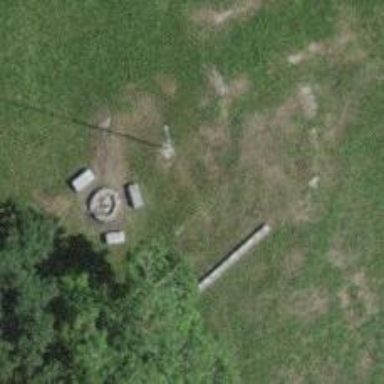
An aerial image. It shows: Flagpole structure.